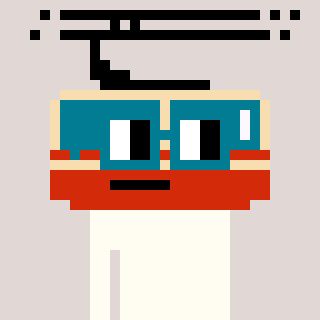
a pixel art character with square dark green glasses, a tram wagon-shaped head and a gunk-colored body on a warm background